Aerial crown-view tile of a tropical tree (Barro Colorado Island, Panama), acquired 20240918:
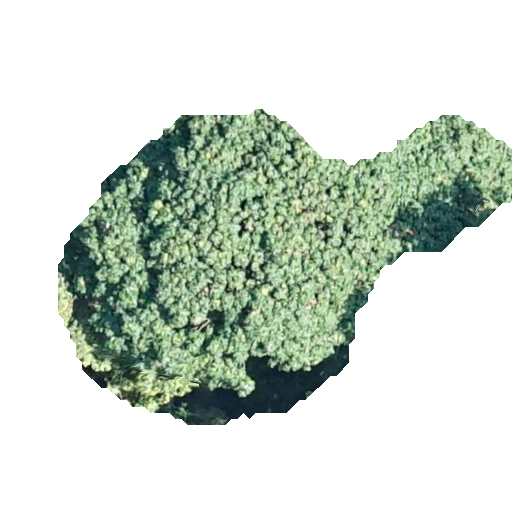
Species: Pourouma bicolor
GBIF accepted scientific name: Pourouma bicolor
Crown area: 141.776 m²